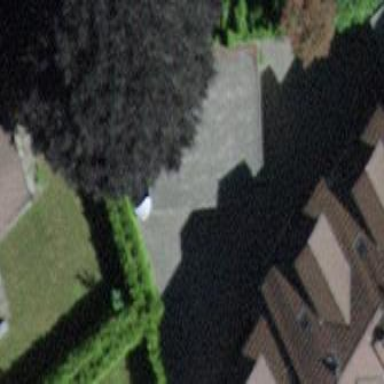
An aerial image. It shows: Garage building.